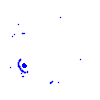
Particle: electron